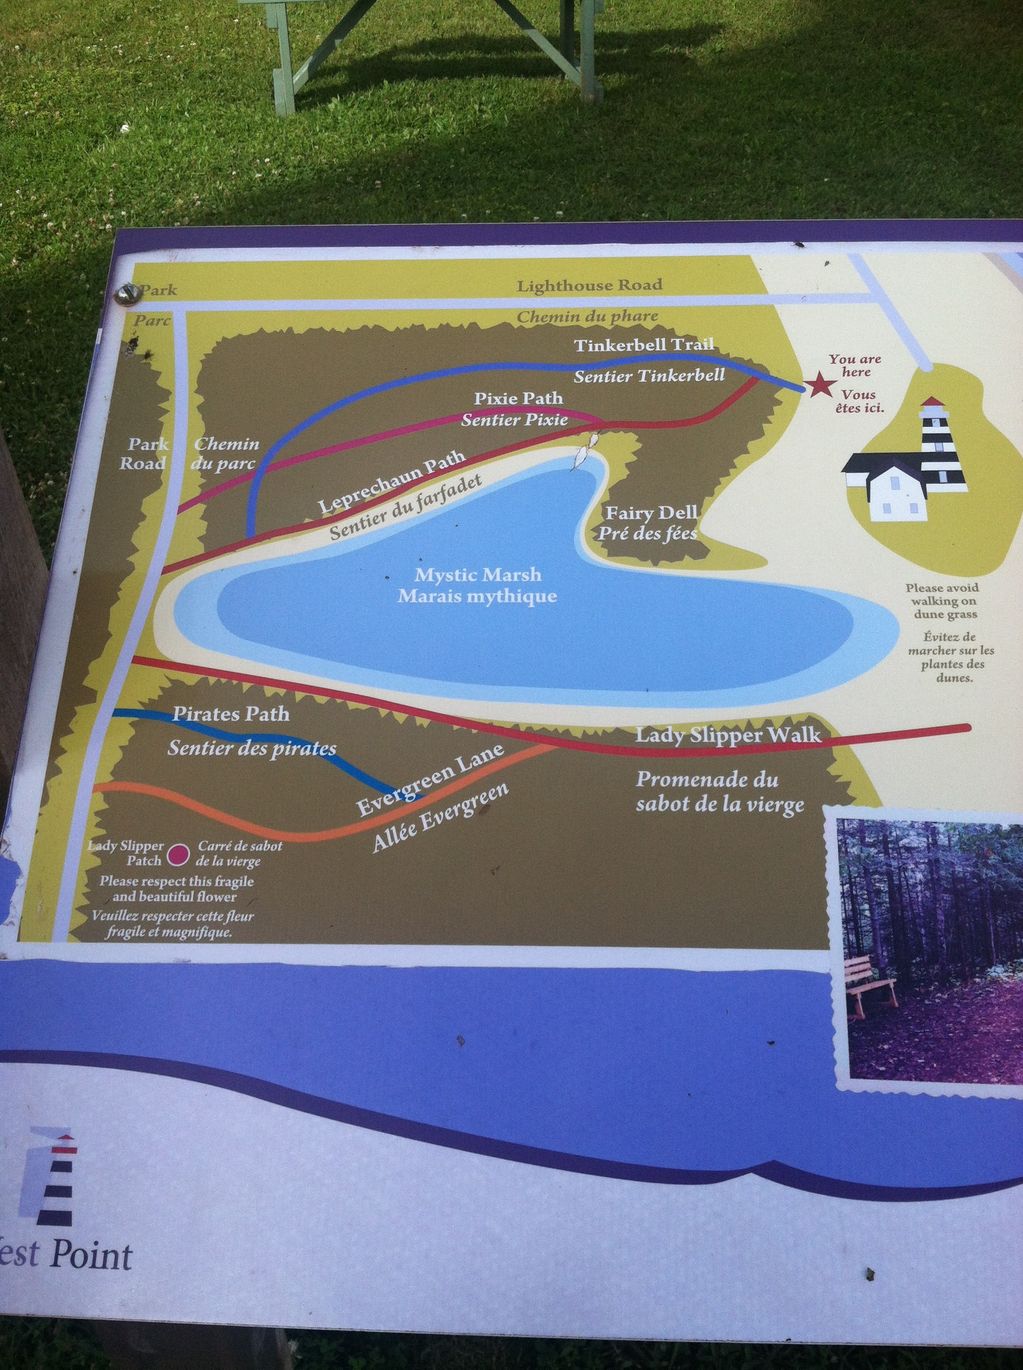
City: charlottetown